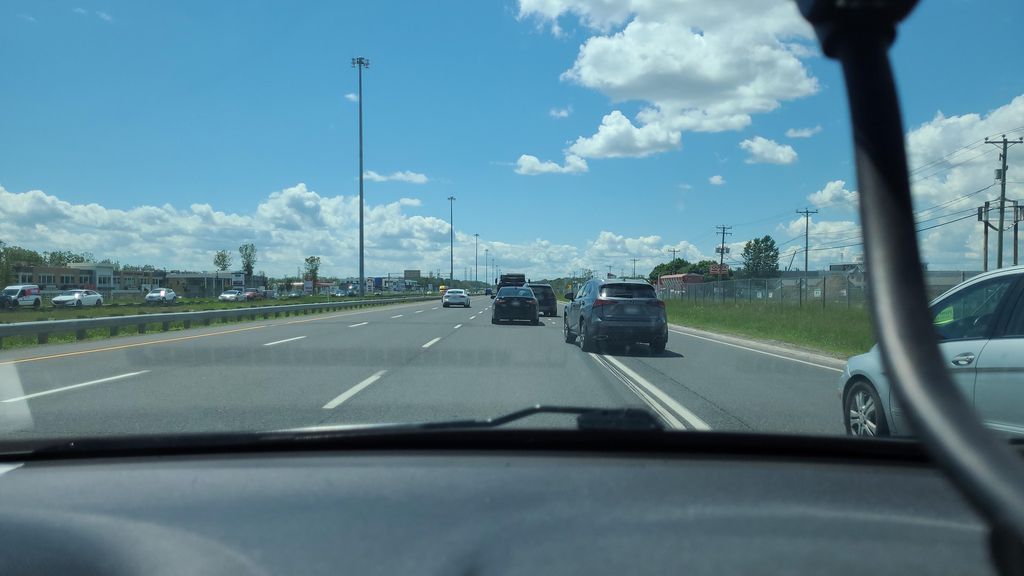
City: montreal